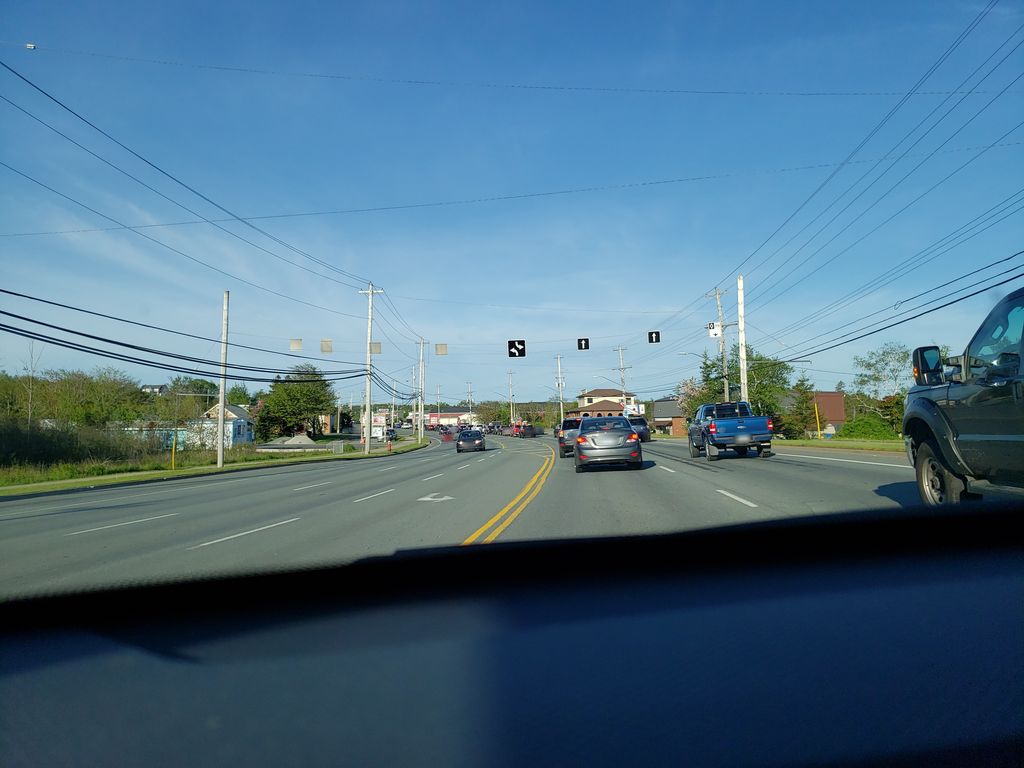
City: halifax